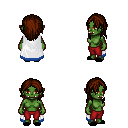
a pixel art fantasy rpg character, female body template, orc, green skin, white trimmed cape, red pants, brown long hairstyle, black slippers, four views (front, back, left, right), 2x2 character sprite sheet, small pixel art, hard edges, no anti-aliasing